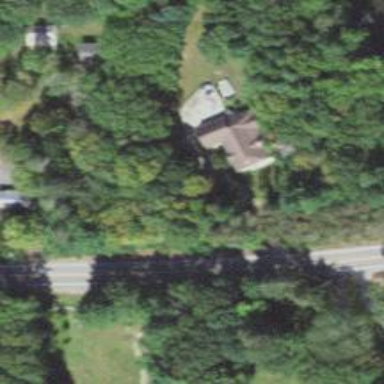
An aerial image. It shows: Residential driveway serving as service road.